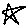
Label: star